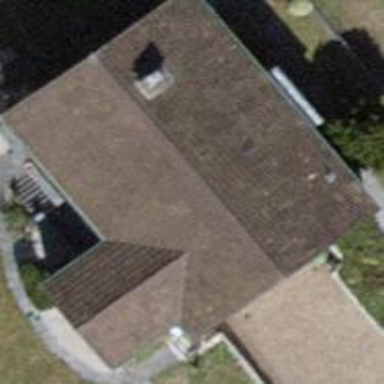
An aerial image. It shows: House with pitched roof.